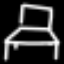
Label: chair